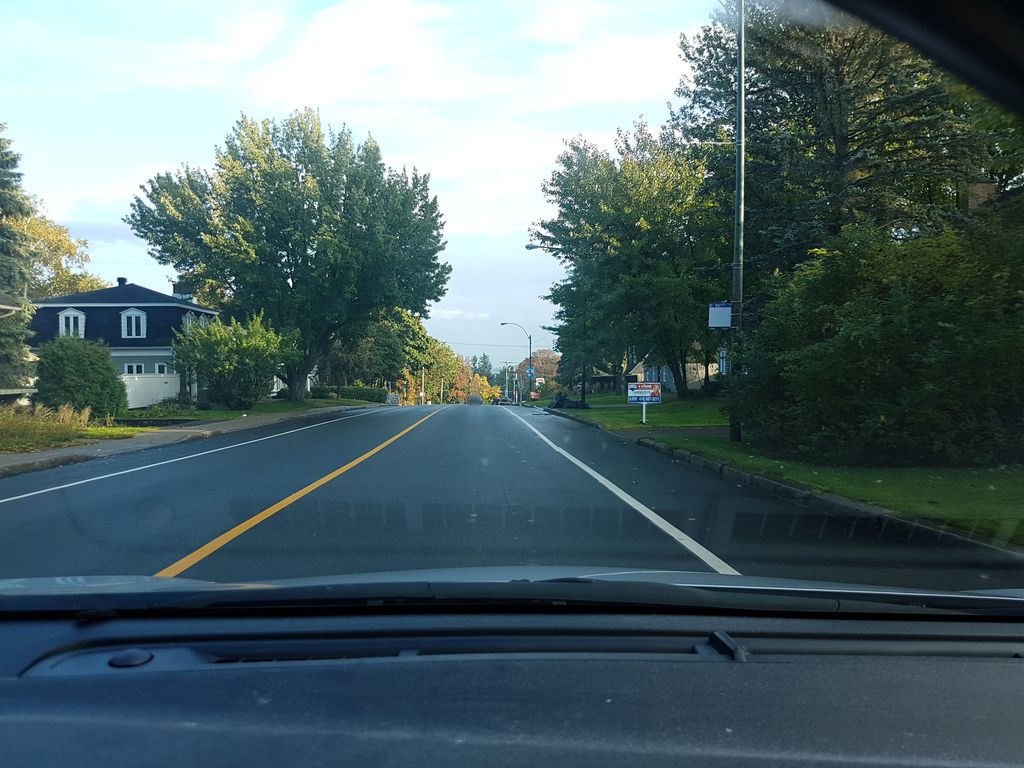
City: quebec_city